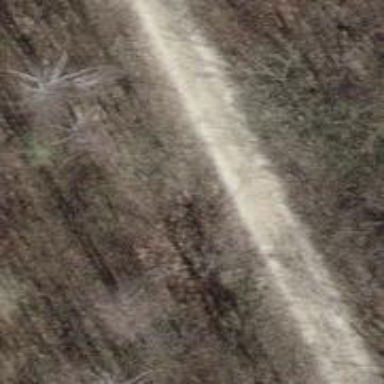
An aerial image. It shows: Track with grade2 tracktype.